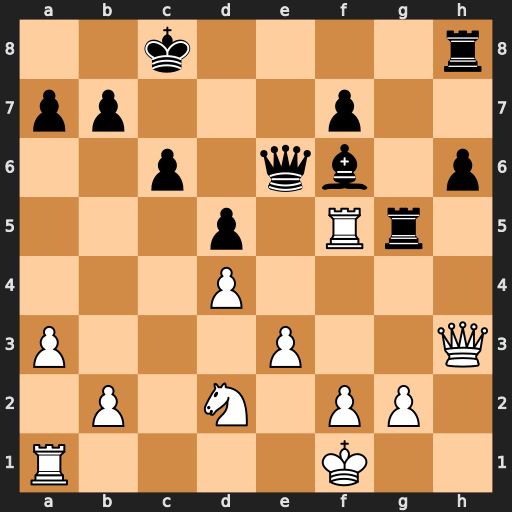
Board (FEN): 2k4r/pp3p2/2p1qb1p/3p1Rr1/3P4/P3P2Q/1P1N1PP1/R4K2
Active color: w
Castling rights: -
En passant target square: -
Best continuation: Rxf6 Qxh3 gxh3